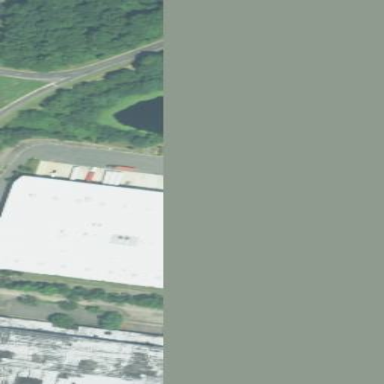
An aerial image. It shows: Warehouse building.